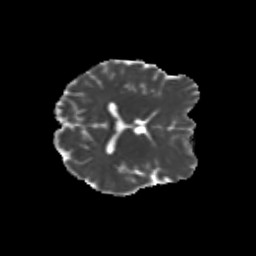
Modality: MD
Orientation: axial
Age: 21
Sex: male
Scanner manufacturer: siemens
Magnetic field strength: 3 T
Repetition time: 3.5 s
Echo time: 0.104 s